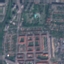
Label: Residential